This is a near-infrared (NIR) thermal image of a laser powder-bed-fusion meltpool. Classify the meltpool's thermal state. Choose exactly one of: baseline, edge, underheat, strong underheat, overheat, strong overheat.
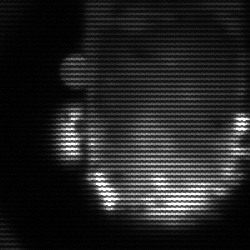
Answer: baseline